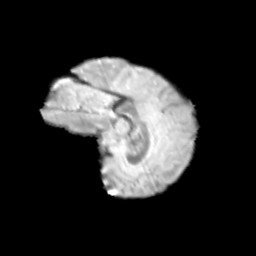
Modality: T2w
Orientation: sagittal
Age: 13
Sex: female
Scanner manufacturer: siemens
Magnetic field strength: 3 T
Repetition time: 3.8 s
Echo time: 0.07 s